Interaction volume radius: 5 \u00c5
Interaction volume height: 25 \u00c5
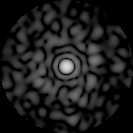
Disorder parameter: 0.8334